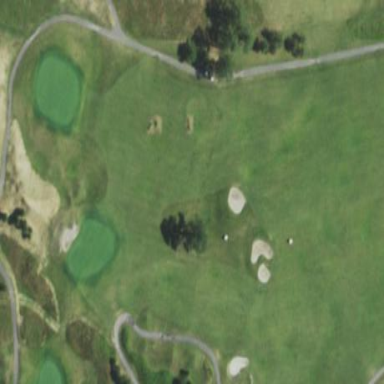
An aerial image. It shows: Golf fairway surrounded by grass.